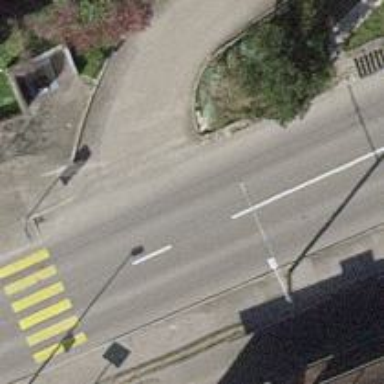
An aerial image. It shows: Uncontrolled crossing on the road.